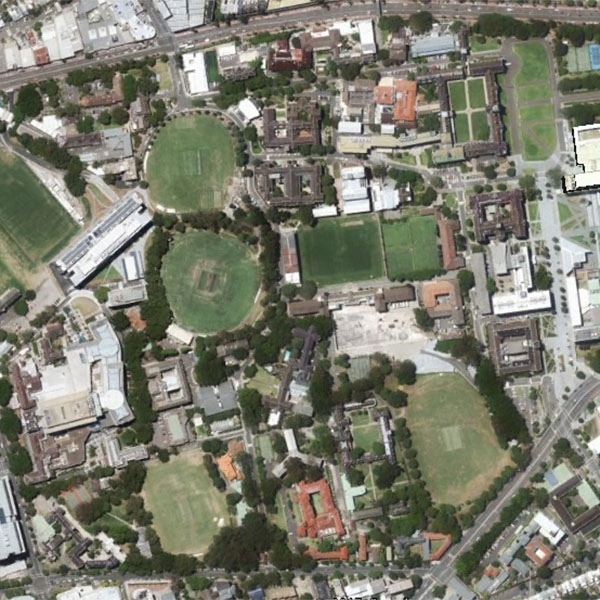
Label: School